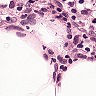
Metastatic tissue present: no